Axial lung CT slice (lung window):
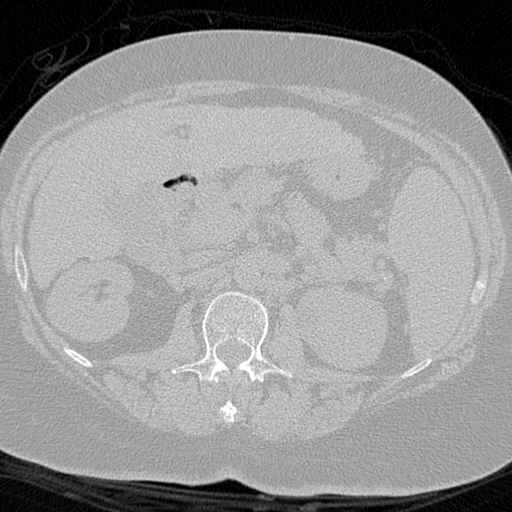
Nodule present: no